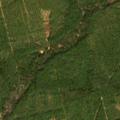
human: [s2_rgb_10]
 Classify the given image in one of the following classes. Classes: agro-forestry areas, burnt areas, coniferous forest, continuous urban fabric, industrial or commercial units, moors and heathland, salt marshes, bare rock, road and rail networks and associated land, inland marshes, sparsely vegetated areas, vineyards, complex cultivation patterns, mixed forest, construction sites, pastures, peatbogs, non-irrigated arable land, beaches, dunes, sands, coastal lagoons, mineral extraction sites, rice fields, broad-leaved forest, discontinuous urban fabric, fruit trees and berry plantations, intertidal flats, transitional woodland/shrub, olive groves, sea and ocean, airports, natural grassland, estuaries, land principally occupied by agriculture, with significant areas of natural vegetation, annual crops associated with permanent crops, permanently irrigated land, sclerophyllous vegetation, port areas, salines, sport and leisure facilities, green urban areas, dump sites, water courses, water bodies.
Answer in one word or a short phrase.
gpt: coniferous forest, mixed forest